Field crop: tomato
Growth stage: 1
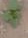
Species: solanum